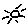
Label: sun